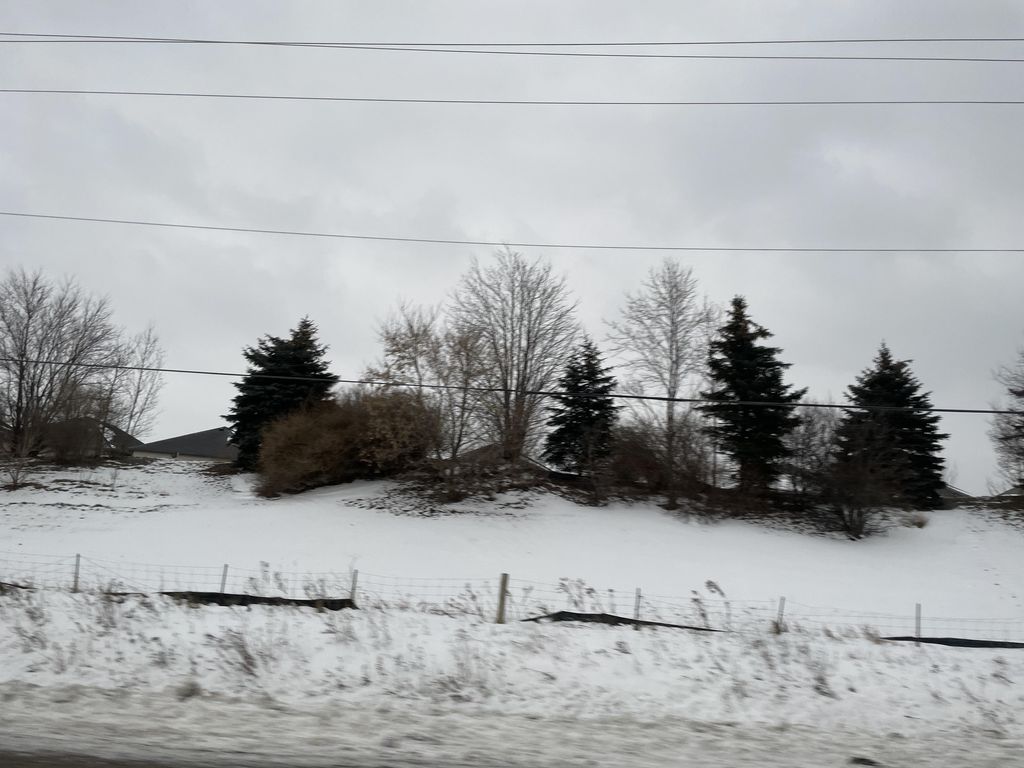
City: kitchener-waterloo